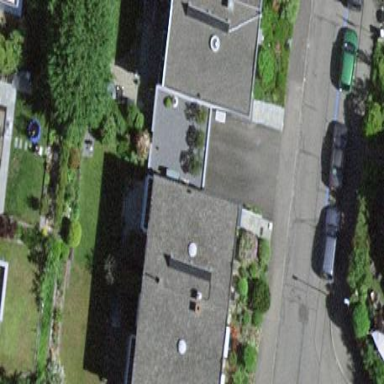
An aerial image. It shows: Building.